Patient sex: M
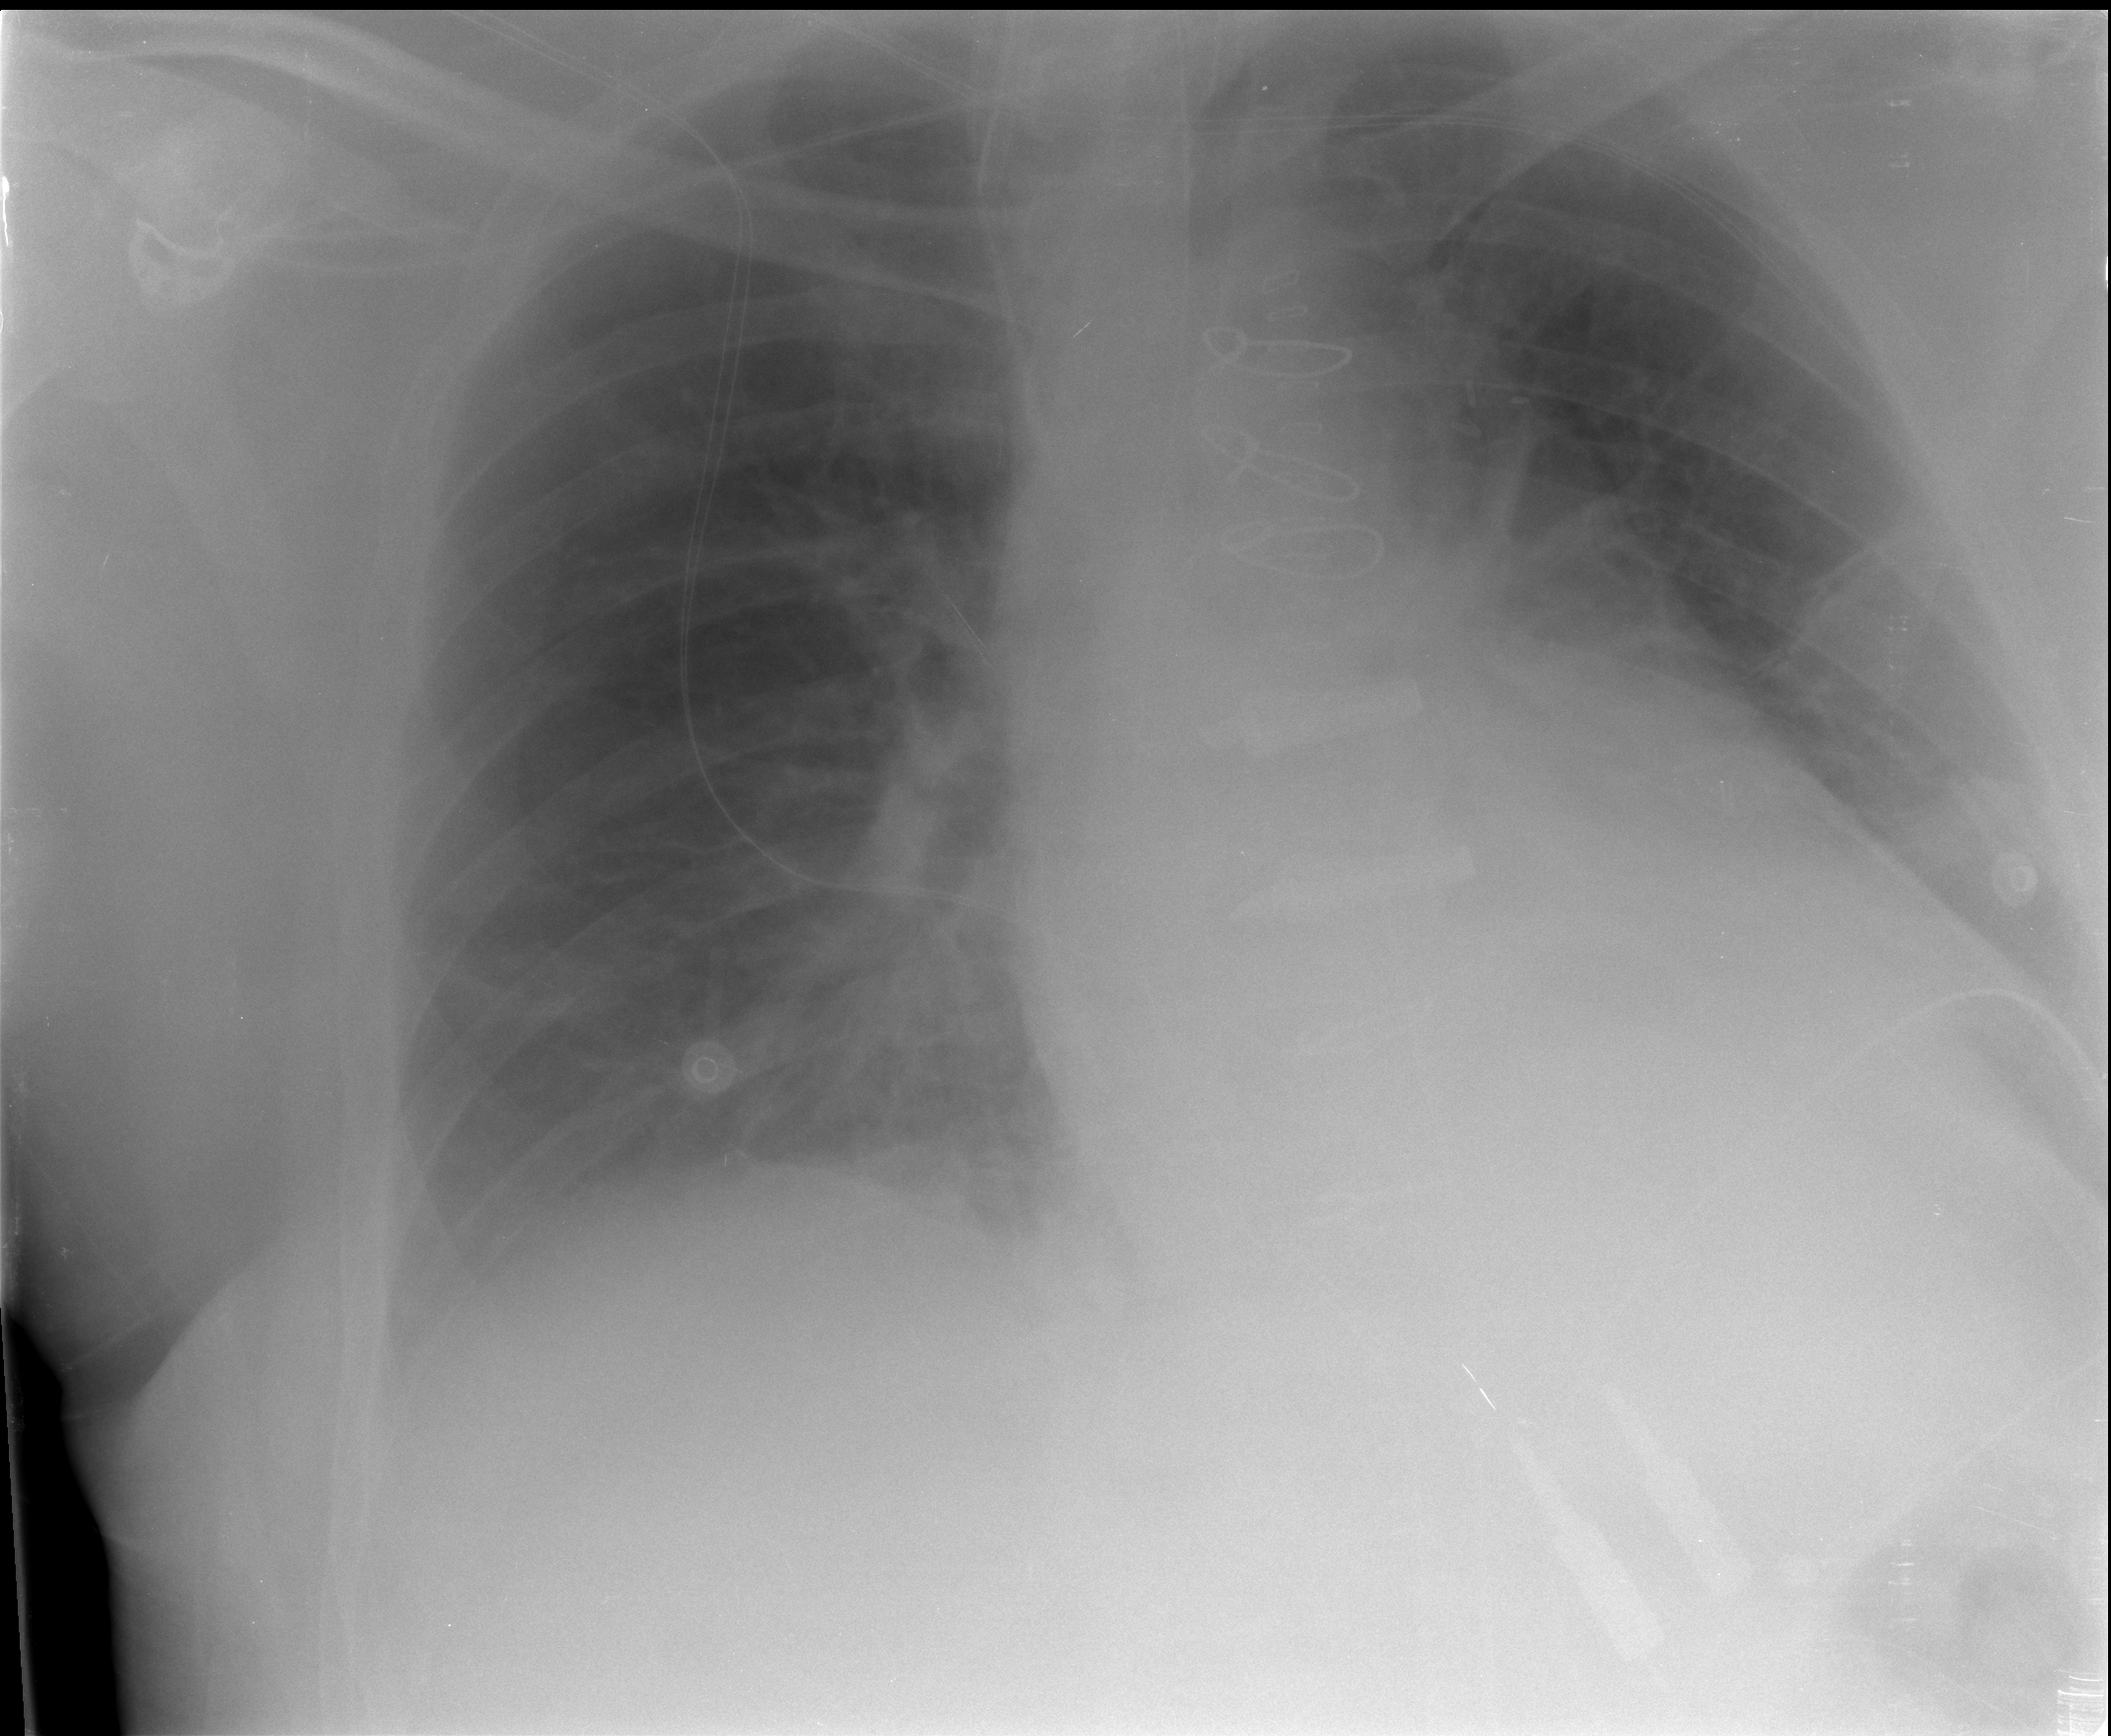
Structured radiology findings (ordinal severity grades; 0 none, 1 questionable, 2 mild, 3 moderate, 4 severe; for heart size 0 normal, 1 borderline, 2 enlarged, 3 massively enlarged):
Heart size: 1
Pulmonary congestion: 0
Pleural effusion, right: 0
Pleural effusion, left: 0
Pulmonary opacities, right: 0
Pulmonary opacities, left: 0
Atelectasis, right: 0
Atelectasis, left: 2